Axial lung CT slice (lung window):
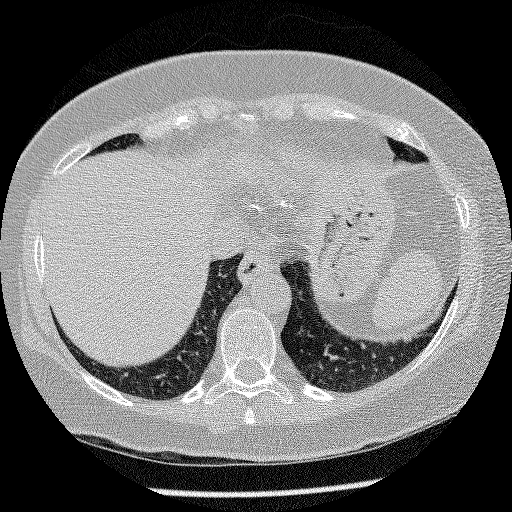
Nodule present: no